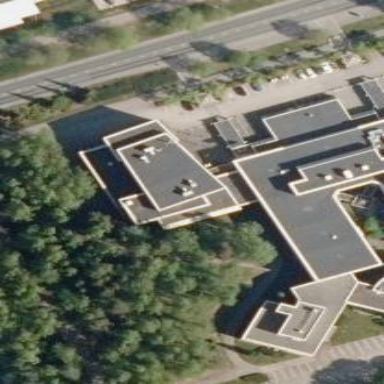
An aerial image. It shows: Civic building with flat roof.